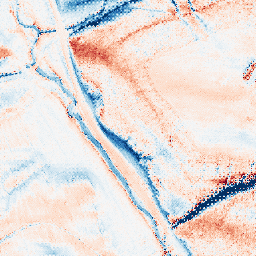
Category: classical
Decomposition family: gaussian_anisotropic
Decomposition parameters: sigma_x: 2
sigma_y: 10
Upsampling method: regularized
Upsampling parameters: scale: 2
lambda_reg: 0.1
Upsampling scale: 2